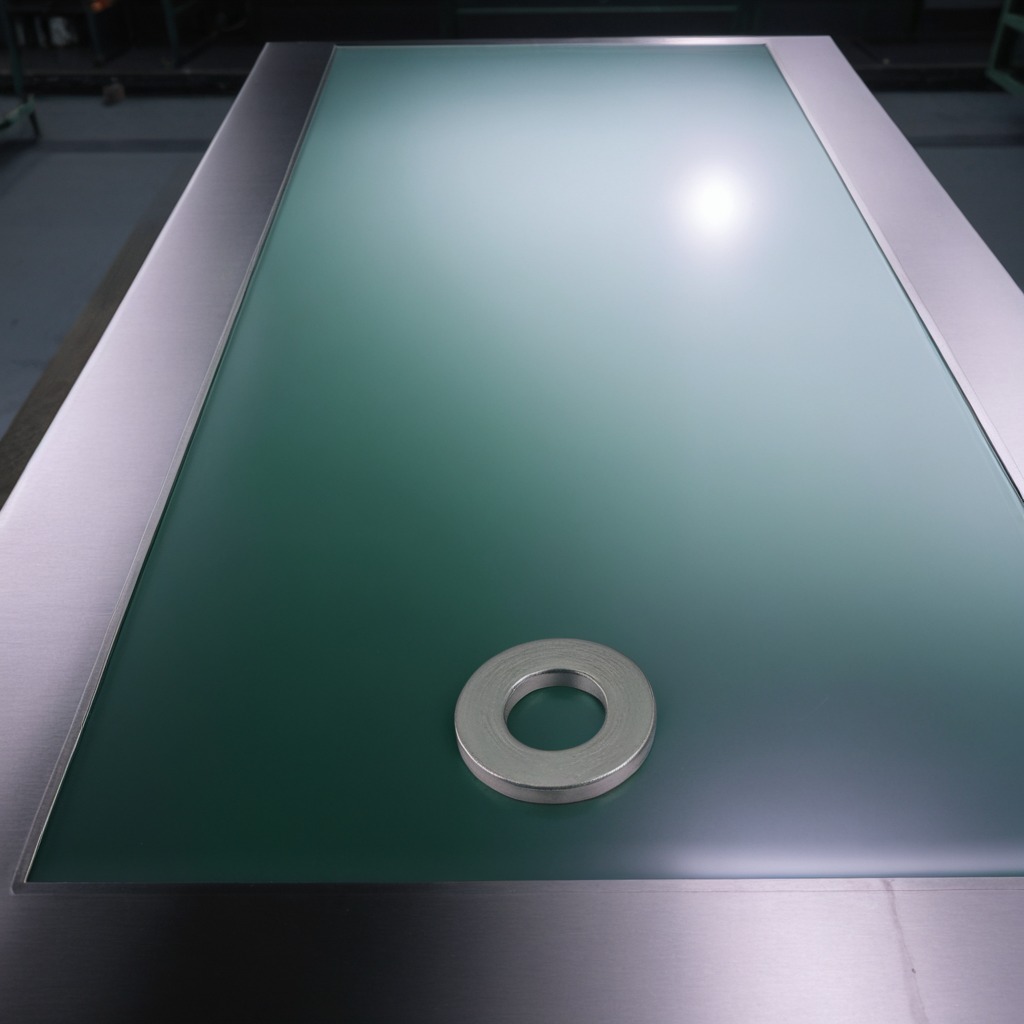
A flat metal washer lying on a clean empty table in a railway signal maintenance room lit by harsh overhead fluorescents